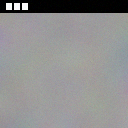
Screen state: on